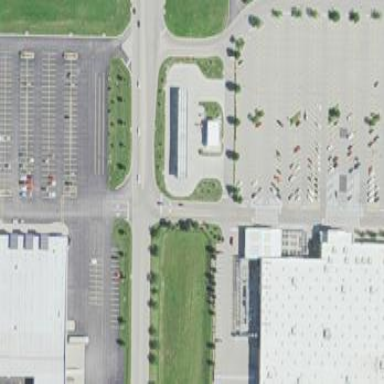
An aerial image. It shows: Retail area.